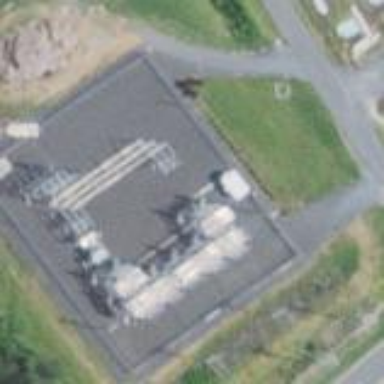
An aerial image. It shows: Distribution level power substation surrounded by fence.